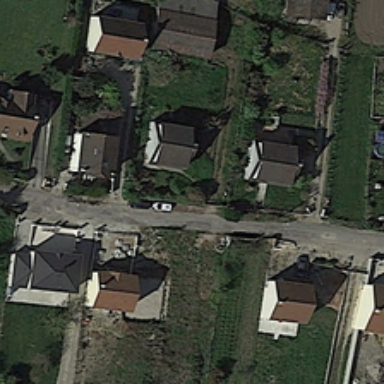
Some buildings and green trees are in an industrial area .